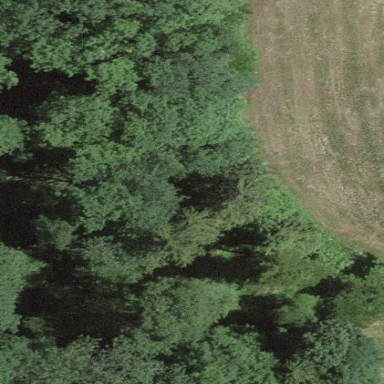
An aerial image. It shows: Forest area.